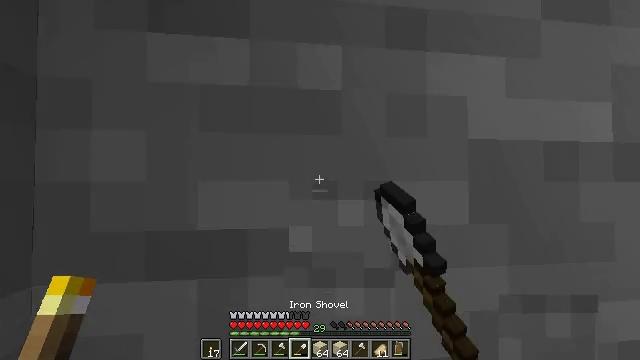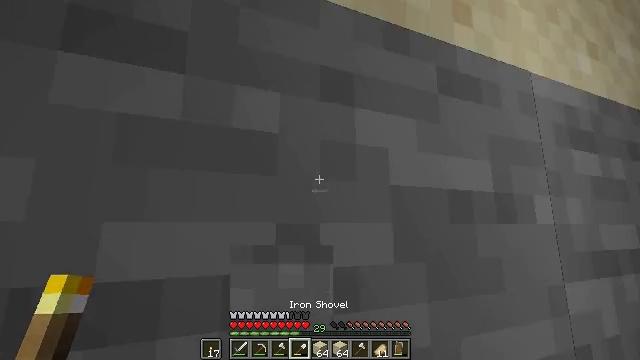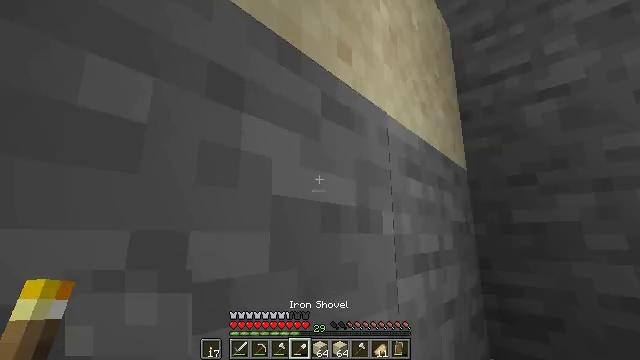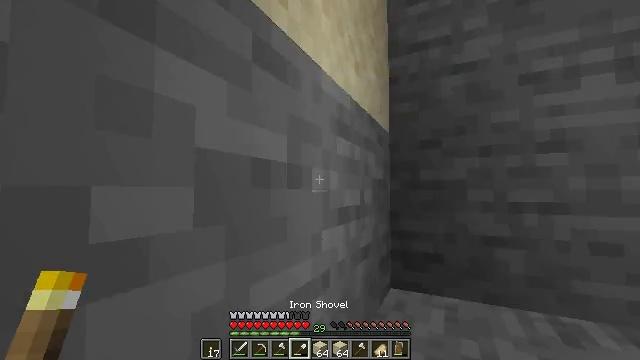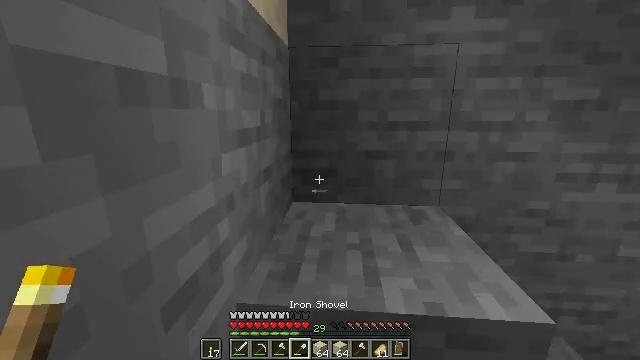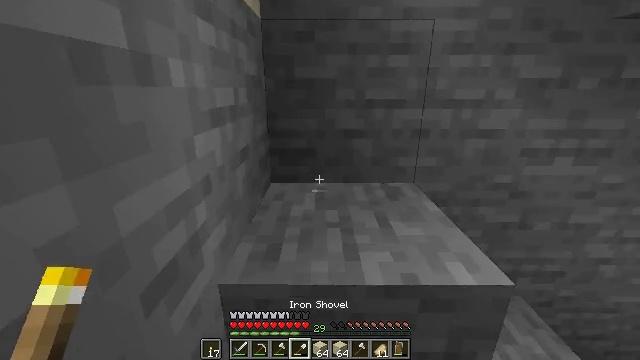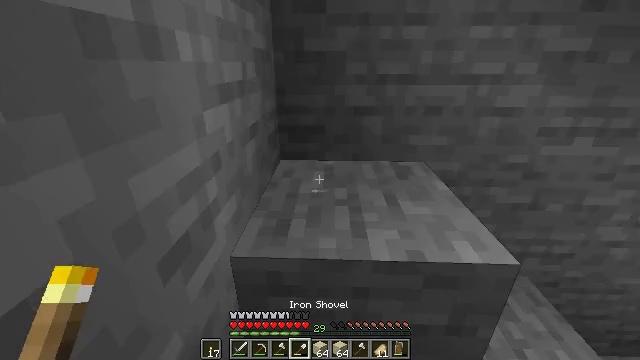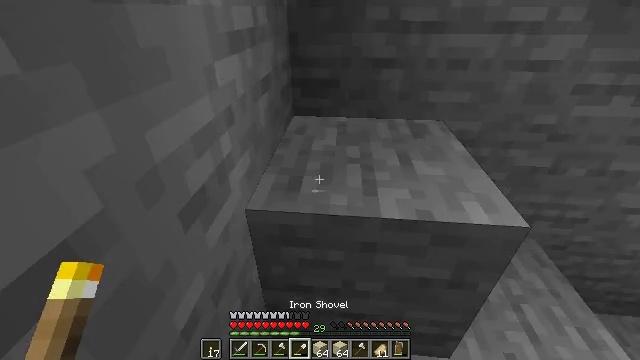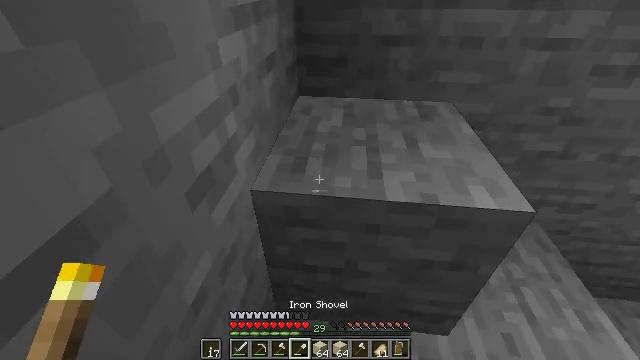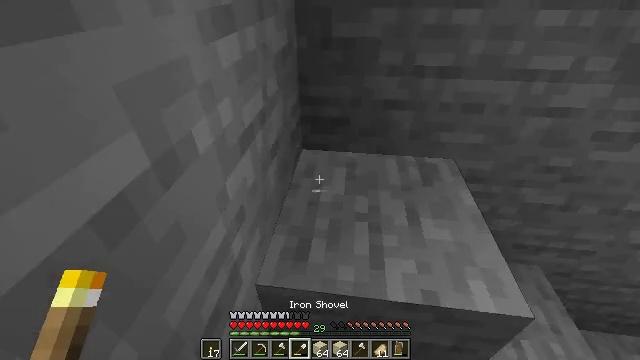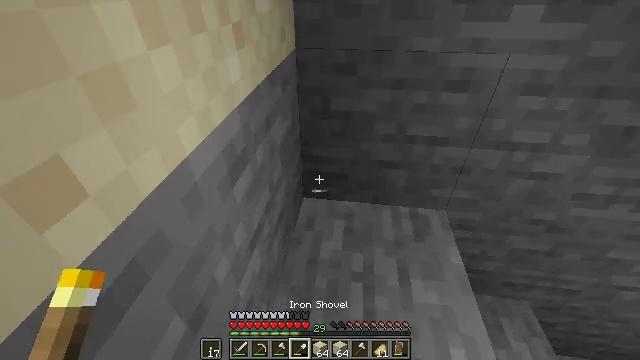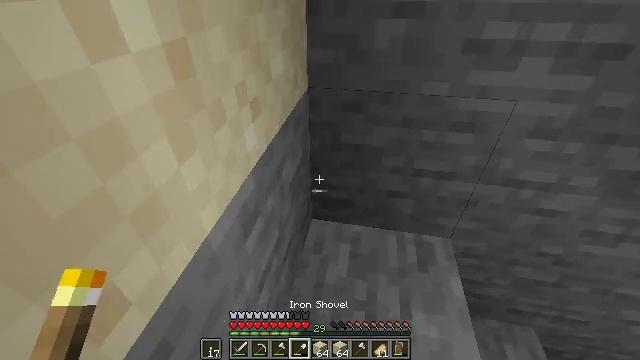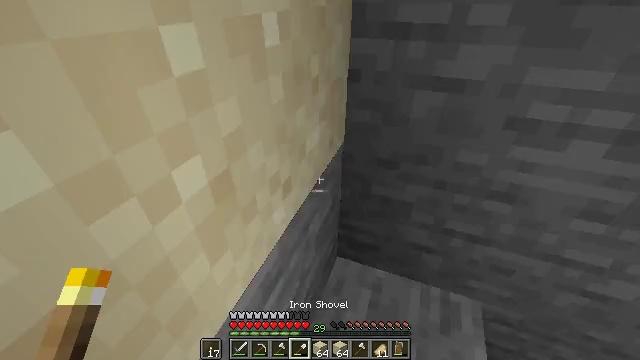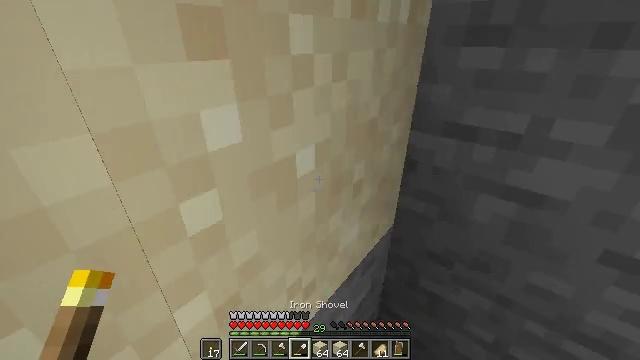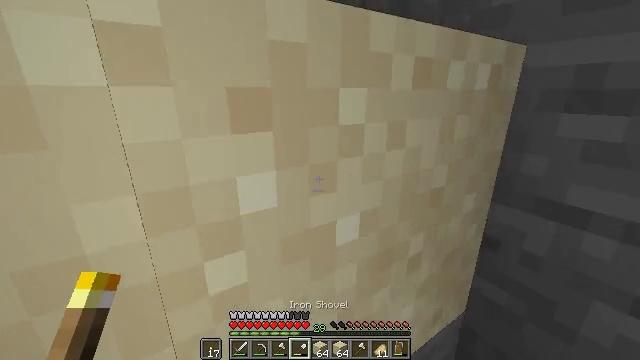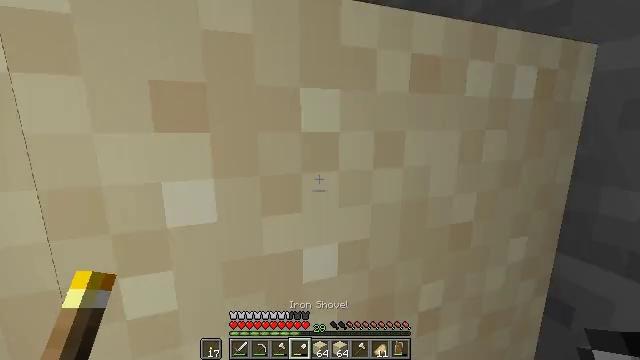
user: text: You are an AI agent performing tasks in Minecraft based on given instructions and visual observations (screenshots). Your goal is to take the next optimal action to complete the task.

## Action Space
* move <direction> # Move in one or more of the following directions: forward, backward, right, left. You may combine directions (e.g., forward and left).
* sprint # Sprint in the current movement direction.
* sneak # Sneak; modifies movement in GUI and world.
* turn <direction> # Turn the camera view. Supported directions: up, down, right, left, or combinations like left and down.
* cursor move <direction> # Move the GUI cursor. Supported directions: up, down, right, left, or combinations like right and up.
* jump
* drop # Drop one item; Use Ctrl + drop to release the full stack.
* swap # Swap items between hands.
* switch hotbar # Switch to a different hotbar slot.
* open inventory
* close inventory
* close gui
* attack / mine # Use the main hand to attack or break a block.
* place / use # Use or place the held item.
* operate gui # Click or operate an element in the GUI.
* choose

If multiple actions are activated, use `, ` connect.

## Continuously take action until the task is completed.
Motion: motion action
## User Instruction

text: Mine sand by the water.
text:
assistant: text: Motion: turn right and up
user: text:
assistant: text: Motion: turn right and up
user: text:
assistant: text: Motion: turn right and down
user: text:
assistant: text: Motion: turn right and down
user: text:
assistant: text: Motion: turn right and down
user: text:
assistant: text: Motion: turn left and down
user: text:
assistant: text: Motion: turn left and down
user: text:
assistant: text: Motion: move forward, turn left and down
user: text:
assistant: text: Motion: move forward, jump
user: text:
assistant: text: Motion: move forward and move right, jump
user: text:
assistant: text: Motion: move forward and move right, turn left, jump
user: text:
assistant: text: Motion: move forward and move right, turn left and up, jump
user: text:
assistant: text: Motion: move forward and move right, turn left and up, jump
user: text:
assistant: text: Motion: move forward and move right, turn left and up
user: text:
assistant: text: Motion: move forward, turn left and up
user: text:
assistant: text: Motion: move forward, turn left and up, attack / mine
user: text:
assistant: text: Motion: turn left and up, attack / mine
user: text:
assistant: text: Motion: turn left, attack / mine
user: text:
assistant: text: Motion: attack / mine
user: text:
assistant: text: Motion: attack / mine
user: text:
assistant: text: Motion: attack / mine
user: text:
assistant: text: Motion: turn left, attack / mine
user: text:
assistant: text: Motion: turn left, attack / mine
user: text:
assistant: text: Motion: turn left, attack / mine
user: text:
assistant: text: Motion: turn left, attack / mine
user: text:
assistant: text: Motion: turn left, attack / mine
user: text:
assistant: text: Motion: attack / mine
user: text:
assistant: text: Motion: attack / mine
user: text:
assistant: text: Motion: attack / mine
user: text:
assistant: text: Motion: attack / mine